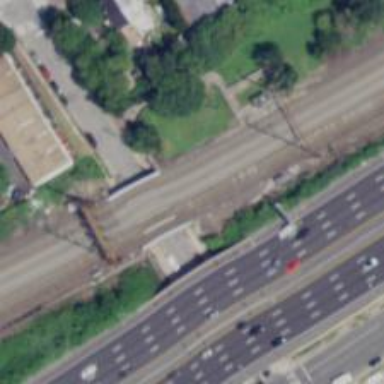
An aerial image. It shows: Bridge over railway with electrified contact lines.